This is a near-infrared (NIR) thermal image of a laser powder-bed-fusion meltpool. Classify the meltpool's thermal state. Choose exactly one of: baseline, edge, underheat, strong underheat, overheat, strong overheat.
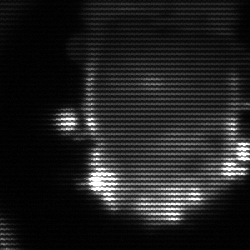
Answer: baseline